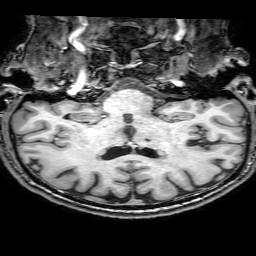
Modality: T1w
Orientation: sagittal
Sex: male
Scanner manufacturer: philips
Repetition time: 0.008203 s
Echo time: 0.00379 s